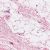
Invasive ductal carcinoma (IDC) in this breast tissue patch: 0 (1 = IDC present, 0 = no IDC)